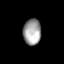
Tissue: lung
Cell type: T cells
Senescence score: 0.2263
Nuclear area (px): 459
Mean DAPI intensity: 157.497